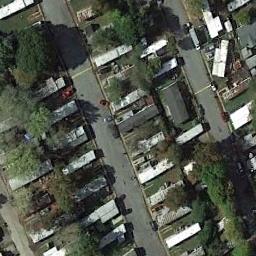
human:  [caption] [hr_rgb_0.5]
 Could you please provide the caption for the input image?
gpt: There are hundreds of neatly arranged mobile homes in this area .

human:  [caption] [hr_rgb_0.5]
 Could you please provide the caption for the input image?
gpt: Many trees are in the mobile home park .

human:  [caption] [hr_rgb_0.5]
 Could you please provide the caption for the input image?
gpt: There are some buildings and green trees in the mobile home park .

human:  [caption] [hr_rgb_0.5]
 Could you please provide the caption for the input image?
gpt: The mobile home park has some mobile homes and some trees are among these mobile homes .

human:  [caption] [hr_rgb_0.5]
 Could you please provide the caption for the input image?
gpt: The mobile home park is on the grass next to some trees and road .